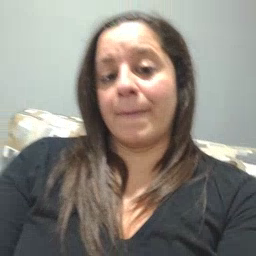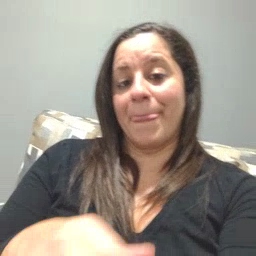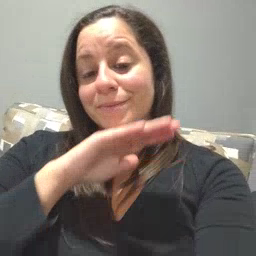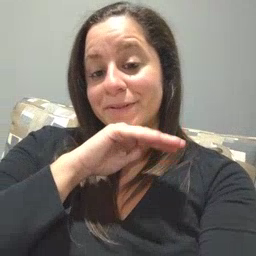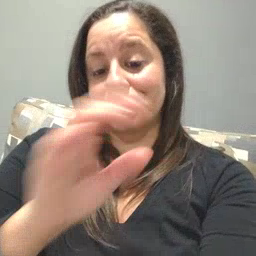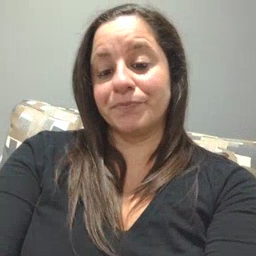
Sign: pig